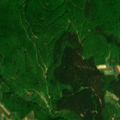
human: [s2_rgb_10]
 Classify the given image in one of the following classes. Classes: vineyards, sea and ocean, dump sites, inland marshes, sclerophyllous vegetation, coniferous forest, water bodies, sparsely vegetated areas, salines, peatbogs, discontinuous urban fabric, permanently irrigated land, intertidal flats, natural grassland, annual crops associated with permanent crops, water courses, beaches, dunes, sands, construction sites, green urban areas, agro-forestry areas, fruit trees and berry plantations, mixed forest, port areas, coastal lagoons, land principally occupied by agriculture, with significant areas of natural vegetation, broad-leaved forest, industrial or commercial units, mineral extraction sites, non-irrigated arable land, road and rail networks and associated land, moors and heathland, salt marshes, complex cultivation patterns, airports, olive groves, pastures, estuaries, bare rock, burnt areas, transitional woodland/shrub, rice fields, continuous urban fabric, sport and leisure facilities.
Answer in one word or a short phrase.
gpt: land principally occupied by agriculture, with significant areas of natural vegetation, broad-leaved forest, coniferous forest, mixed forest